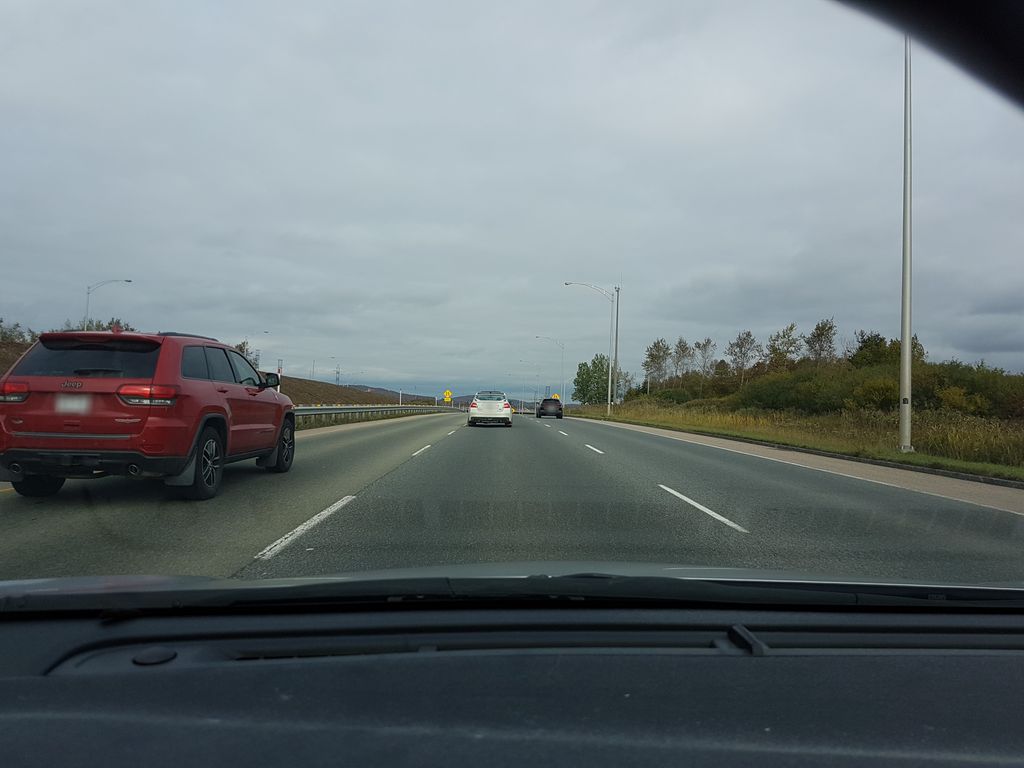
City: quebec_city